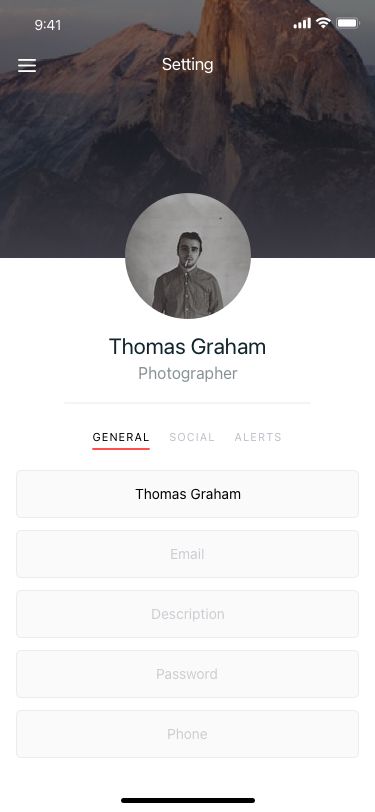
Text in this UI design:
Photographer
Thomas Graham
Setting
Phone
Password
Description
Email
Thomas Graham
General
Social
Alerts